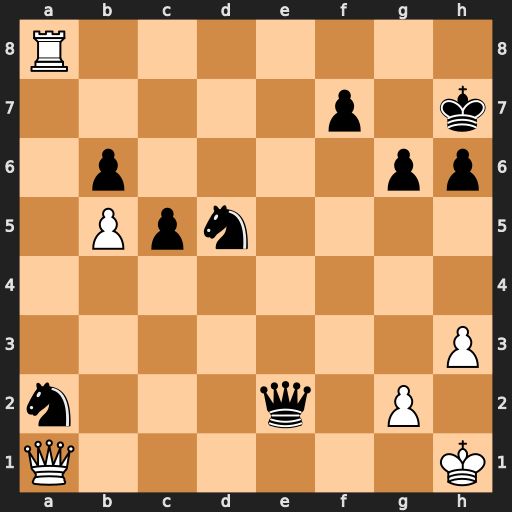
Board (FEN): R7/5p1k/1p4pp/1Ppn4/8/7P/n3q1P1/Q6K
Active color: w
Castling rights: -
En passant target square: -
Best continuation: Qh8#